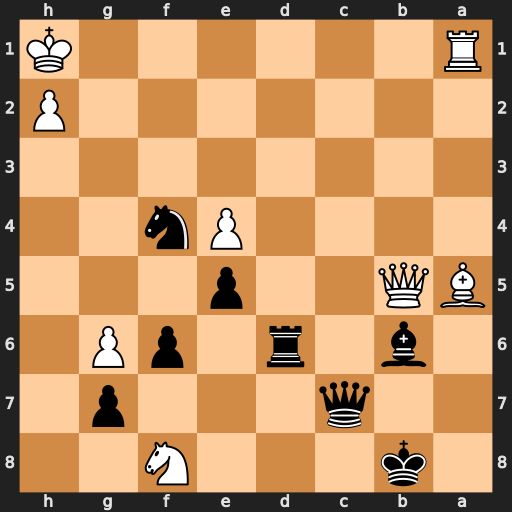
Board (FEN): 1k3N2/2q3p1/1b1r1pP1/BQ2p3/4Pn2/8/7P/R6K
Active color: b
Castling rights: -
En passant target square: -
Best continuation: Qc2 Nd7+ Kb7